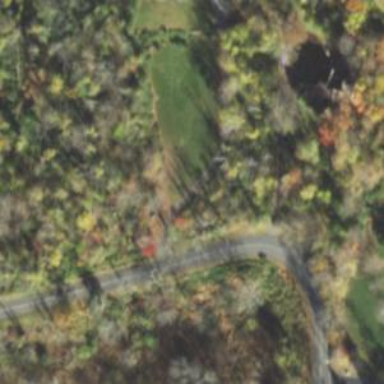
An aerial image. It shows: Driveway.